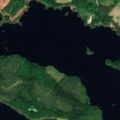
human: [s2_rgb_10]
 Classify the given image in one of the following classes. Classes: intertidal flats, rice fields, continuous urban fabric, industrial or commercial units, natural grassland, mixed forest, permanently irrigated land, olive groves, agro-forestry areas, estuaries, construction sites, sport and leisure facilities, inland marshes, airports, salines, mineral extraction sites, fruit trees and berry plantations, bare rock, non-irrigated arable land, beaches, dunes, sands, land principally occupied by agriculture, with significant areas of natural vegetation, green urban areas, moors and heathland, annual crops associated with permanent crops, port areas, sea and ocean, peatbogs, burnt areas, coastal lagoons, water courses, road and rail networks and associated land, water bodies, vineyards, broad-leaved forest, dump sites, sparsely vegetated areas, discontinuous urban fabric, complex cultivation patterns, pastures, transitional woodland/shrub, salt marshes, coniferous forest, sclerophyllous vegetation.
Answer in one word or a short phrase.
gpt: coniferous forest, mixed forest, water bodies